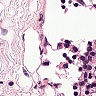
Metastatic tissue present: no